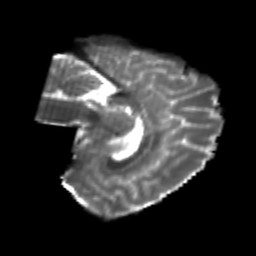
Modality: T2w
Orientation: sagittal
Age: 20
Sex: female
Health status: healthy
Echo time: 0.074 s